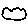
Label: cloud